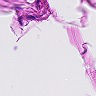
Metastatic tissue present: no